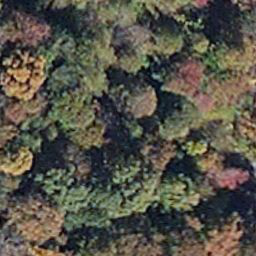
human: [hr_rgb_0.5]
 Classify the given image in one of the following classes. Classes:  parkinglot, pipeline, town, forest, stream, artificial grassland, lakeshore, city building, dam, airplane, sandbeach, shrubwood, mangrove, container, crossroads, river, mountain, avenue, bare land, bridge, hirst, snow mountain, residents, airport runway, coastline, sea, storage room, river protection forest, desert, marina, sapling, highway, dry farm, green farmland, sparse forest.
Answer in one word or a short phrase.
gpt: mangrove